Question: I'm looking for the simplest code in order to implement a small popup (NOT a full screen modal popup or alert view). I just need it to display some basic text inside the popup, then exit it when I click away. The popup in the EleMints app is a good example.

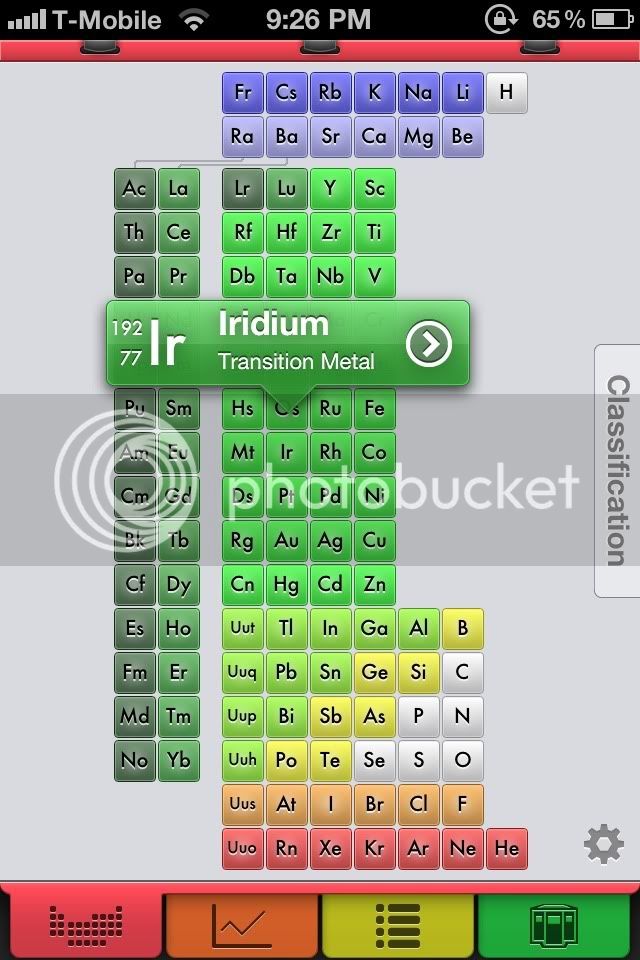
Answer: UIPopoverController does this, but it's limited to iPad only. If you need this on iPhone, just implement a custom UIView subclass. Then when you want to show your popover, instantiate the subclass and add it to your view, maybe with some animation.